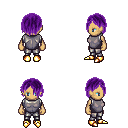
a pixel art fantasy rpg character, female body template, human, tanned skin, steel chest armor, metal pants, purple bangs hairstyle, gold boots, four views (front, back, left, right), 2x2 character sprite sheet, small pixel art, hard edges, no anti-aliasing